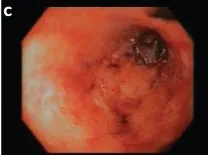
(c): Lower gastrointestinal endoscopy demonstrating a severe pancolitis.
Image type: endoscopy (airway_endoscopy)